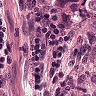
Metastatic tissue present: yes